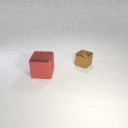
small brown metal cube to the right of large red metal cube